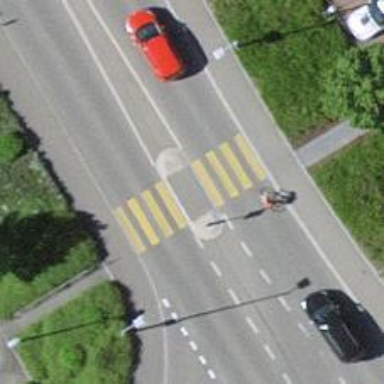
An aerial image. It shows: Marked road crossing with pedestrian island.